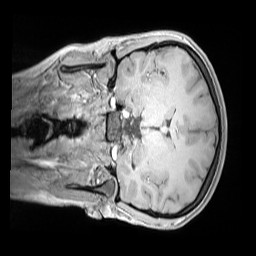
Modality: MP2RAGE
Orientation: coronal
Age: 12
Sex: female
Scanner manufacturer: siemens
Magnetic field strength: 3 T
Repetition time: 4 s
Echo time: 0.00303 s